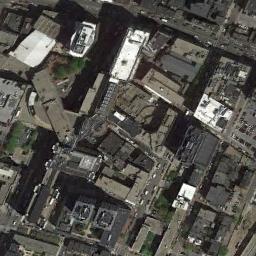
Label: commercial_area